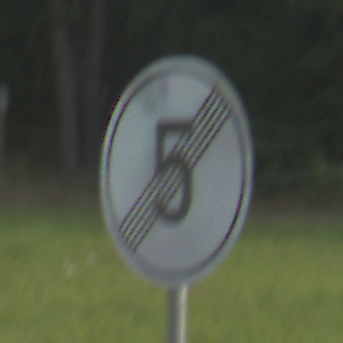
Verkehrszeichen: EndeGeschwindigkeit5
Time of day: SunriseSunset
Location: Outdoor (Nature)
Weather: PartlyCloudy
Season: NotSpecified
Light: Natural